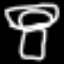
Label: mushroom